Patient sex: F
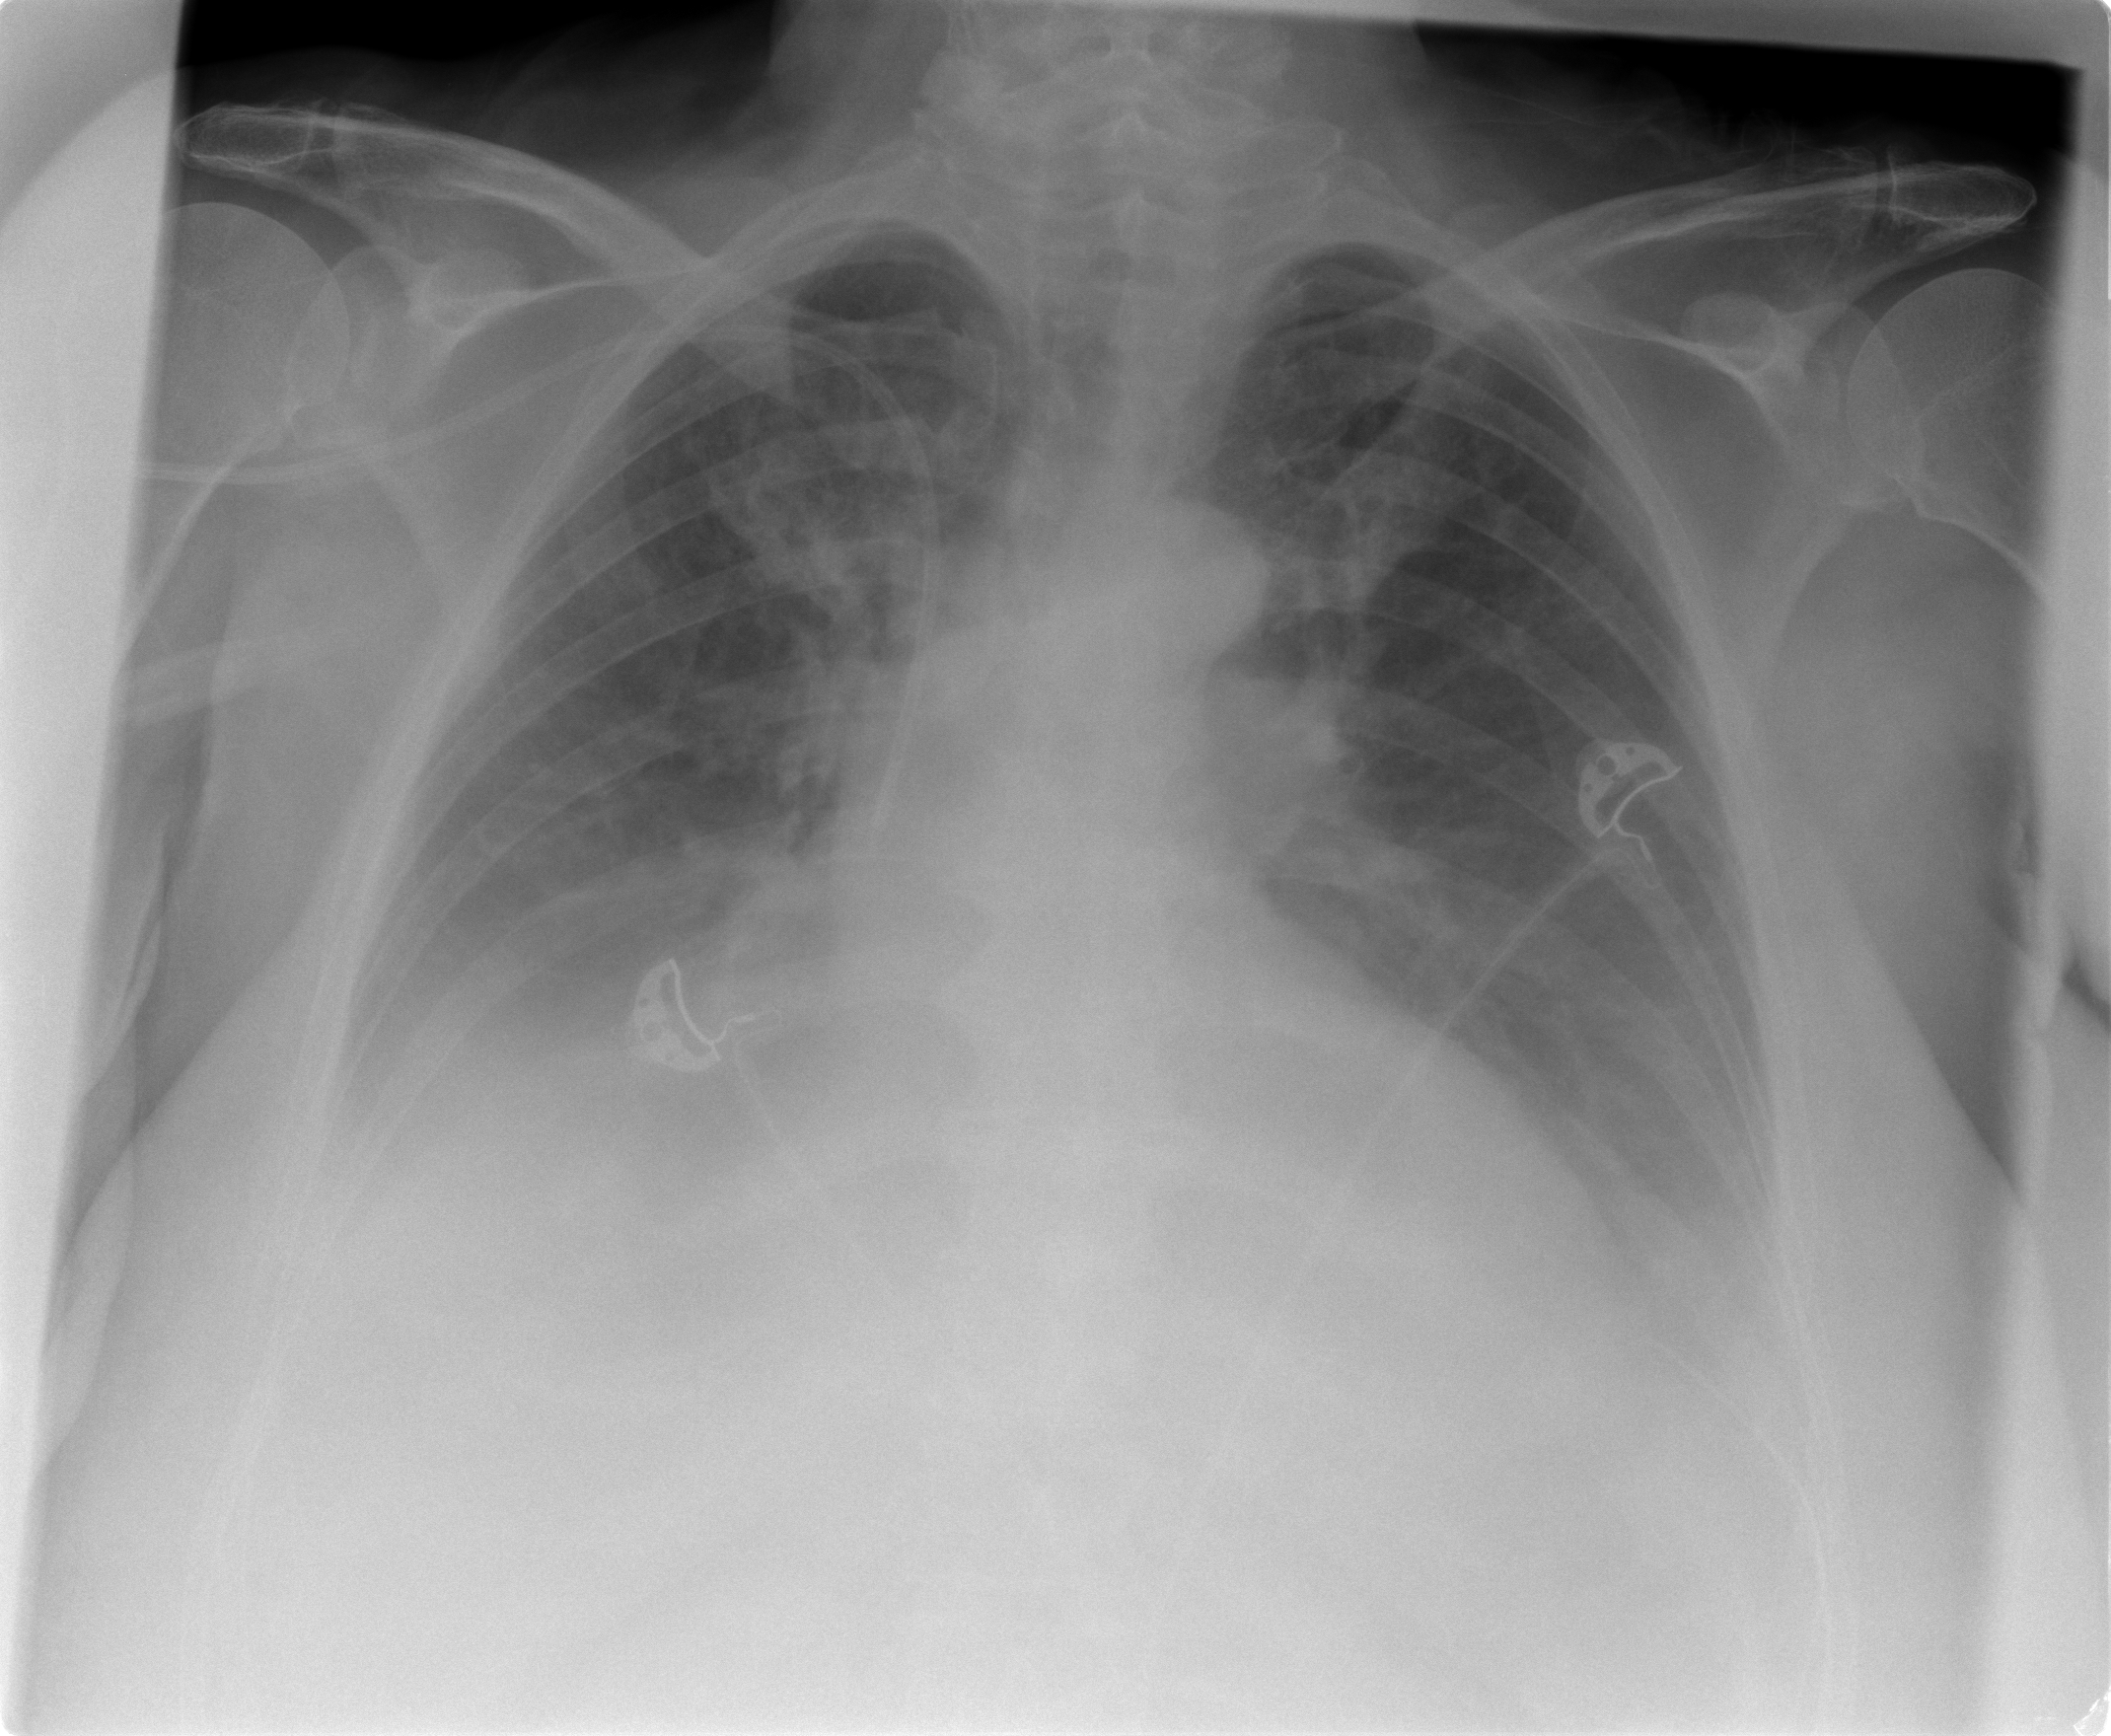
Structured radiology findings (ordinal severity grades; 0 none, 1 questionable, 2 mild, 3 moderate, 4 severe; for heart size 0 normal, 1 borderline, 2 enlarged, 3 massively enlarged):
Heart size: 2
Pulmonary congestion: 2
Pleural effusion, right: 3
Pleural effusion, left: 2
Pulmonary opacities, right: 0
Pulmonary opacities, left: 0
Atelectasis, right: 0
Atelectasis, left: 0